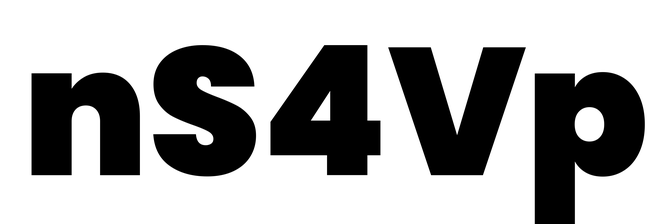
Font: Poppins-Black